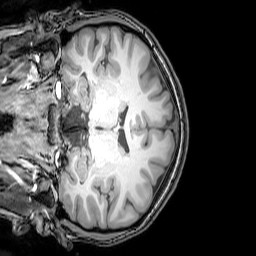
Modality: T1w
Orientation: coronal
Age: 24
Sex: female
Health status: healthy
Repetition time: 0.081 s
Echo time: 0.037 s